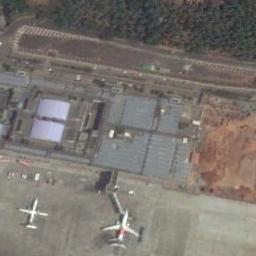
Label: airplane